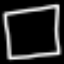
Label: square